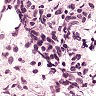
Metastatic tissue present: no